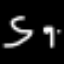
Label: squiggle